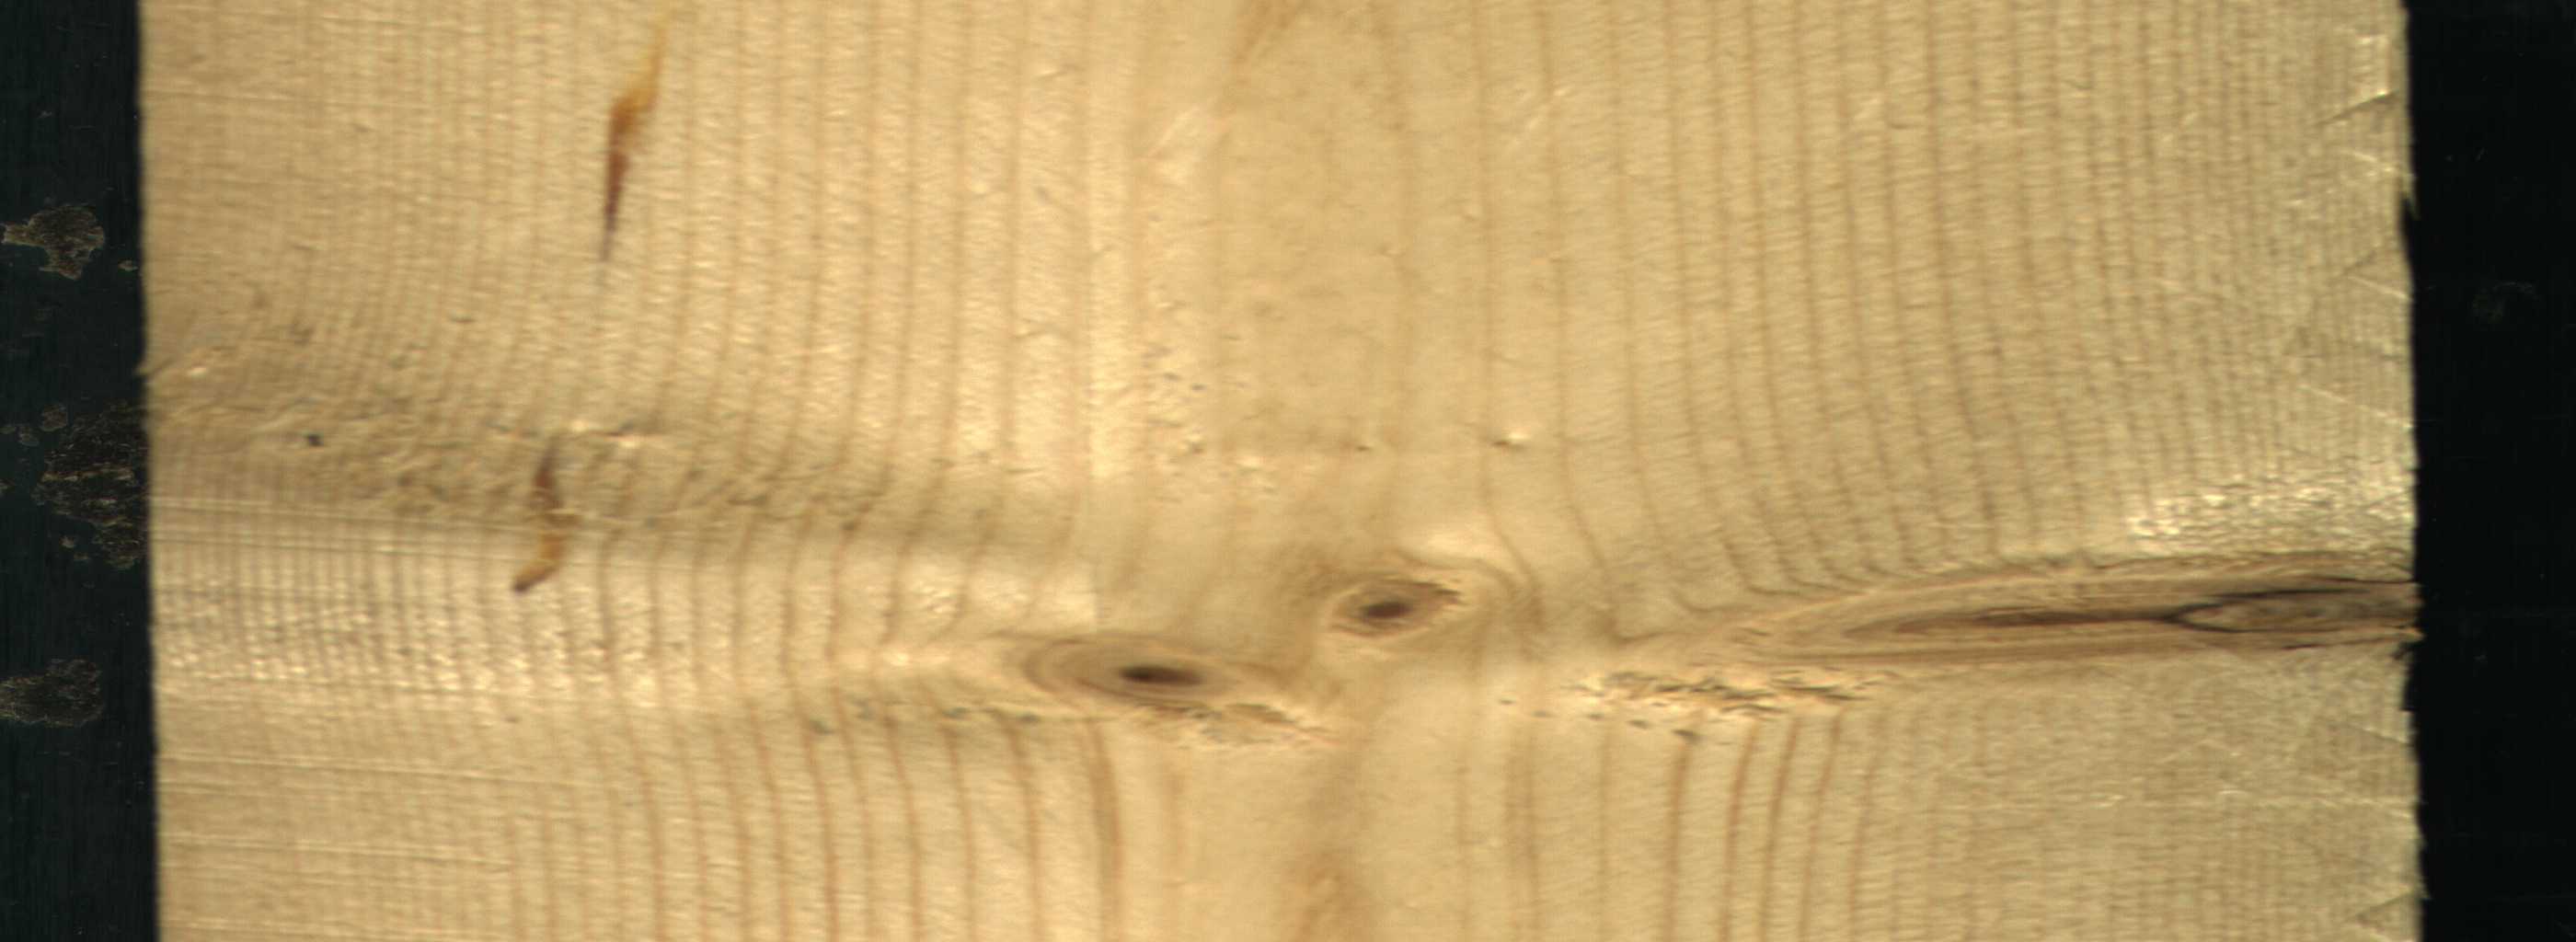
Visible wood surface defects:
resin
resin
Dead_Knot
Live_Knot
Live_Knot